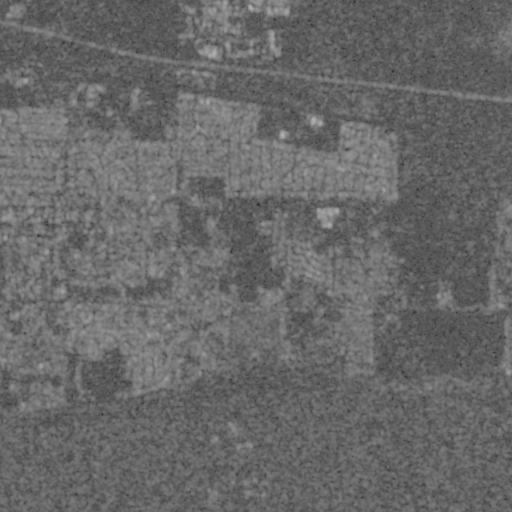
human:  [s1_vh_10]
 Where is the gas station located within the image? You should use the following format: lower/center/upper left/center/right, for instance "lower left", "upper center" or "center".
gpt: The gas station is located in the upper center of the image.
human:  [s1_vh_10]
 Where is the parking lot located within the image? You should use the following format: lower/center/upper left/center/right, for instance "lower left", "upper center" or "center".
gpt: The parking lot is located in the center right of the image.
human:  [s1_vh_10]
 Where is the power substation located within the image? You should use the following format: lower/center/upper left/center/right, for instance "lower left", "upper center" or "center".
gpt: The power substation is located in the upper left of the image.
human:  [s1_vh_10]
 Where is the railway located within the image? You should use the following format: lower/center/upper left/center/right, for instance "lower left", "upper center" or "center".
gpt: The railway is located in the upper of the image.
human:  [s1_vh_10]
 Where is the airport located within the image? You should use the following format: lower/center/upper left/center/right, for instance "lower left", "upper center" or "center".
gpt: There is no airport in the image.

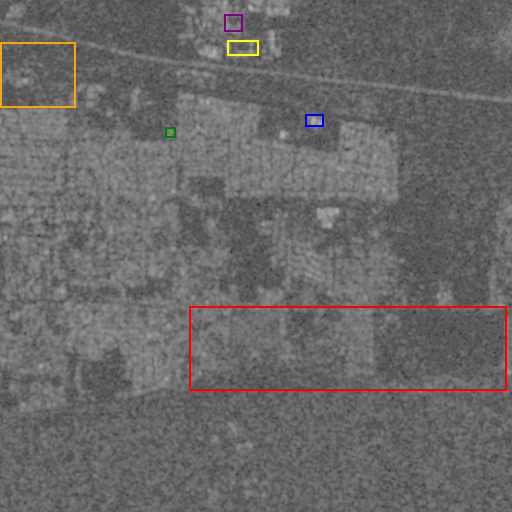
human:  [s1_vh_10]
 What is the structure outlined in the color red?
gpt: The structure outlined in red is a crop field.
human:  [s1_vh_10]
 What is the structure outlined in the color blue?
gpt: The structure outlined in blue is a gas station.
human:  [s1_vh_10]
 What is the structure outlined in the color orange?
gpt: The structure outlined in orange is a park.
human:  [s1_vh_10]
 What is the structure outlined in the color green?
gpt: The structure outlined in green is a power substation.
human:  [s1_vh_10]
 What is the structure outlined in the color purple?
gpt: The structure outlined in purple is a building.
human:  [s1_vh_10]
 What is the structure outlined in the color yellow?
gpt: The structure outlined in yellow is a building.
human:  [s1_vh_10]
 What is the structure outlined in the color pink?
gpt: There is no pink outline.